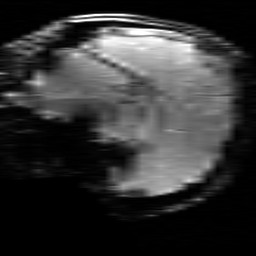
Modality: T2starw
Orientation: sagittal
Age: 33
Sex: female
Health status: healthy
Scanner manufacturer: siemens
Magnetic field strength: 3 T
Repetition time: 0.7 s
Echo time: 0.02 s